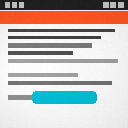
Screen state: on